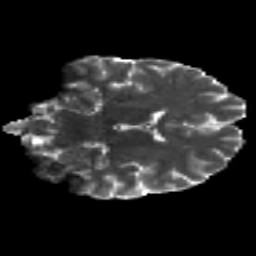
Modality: T2w
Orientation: coronal
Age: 26
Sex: male
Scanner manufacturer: siemens
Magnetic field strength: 3 T
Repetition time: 8.8 s
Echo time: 0.085 s